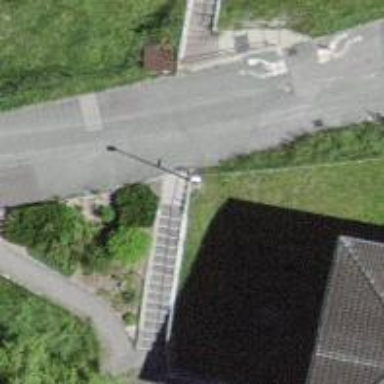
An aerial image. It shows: Set of steps on the road.